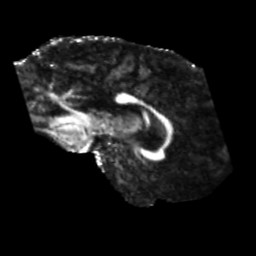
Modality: FA
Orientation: sagittal
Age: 50
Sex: male
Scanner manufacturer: siemens
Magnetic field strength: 3 T
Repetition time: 5.25 s
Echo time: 0.08 s